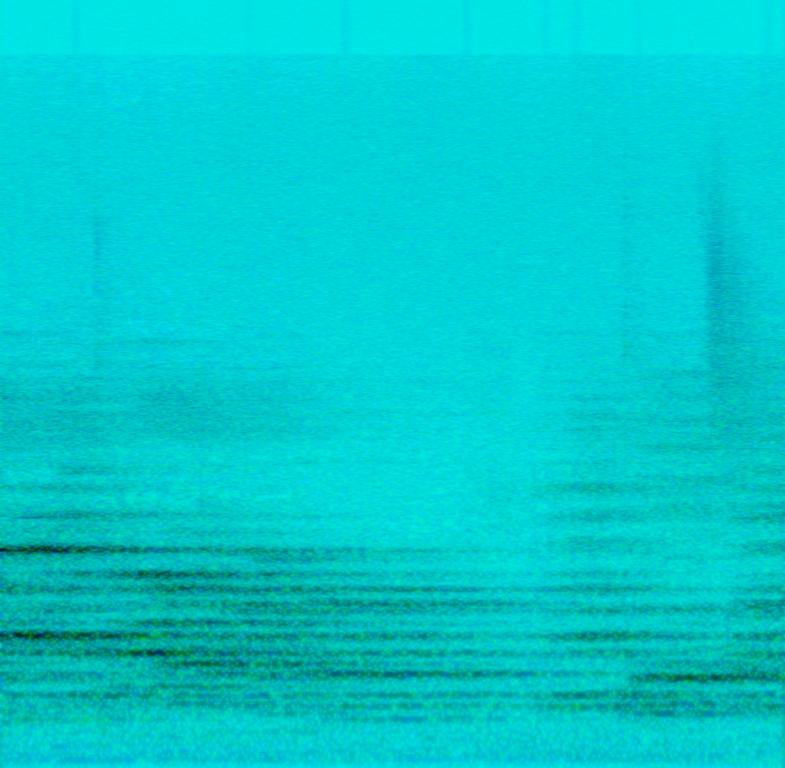
This is a live recording of a traditional church choir singing Christmas carols. The music, in some ways, feels ethereal and like what is seen in  movies about what heaven would be like.